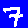
Digit: 7